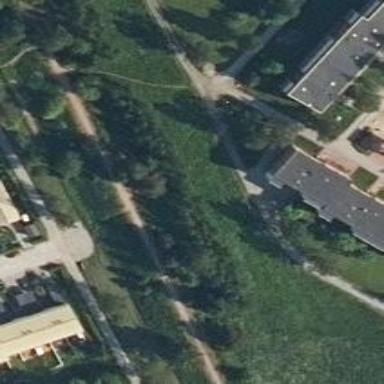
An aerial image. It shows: Abandoned railway embankment next to footway road.